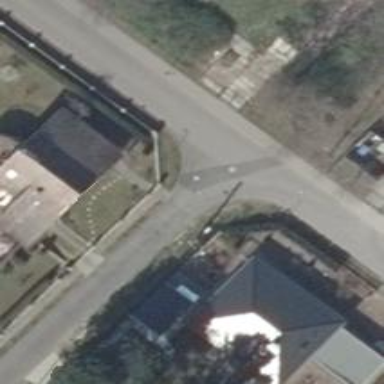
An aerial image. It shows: Residential road with asphalt surface. There is sidewalk on the left side.